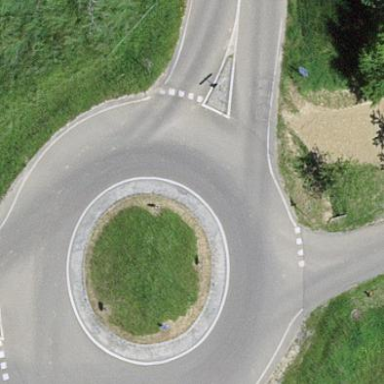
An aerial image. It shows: Tertiary road leading to roundabout junction.